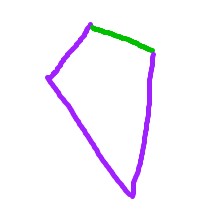
Shape: kite